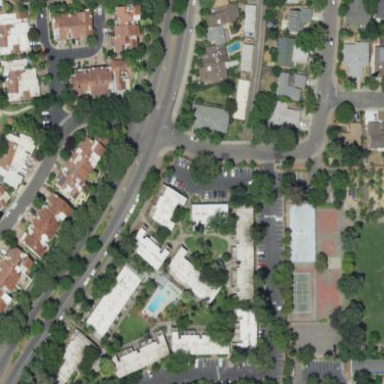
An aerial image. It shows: Residential area with apartments.